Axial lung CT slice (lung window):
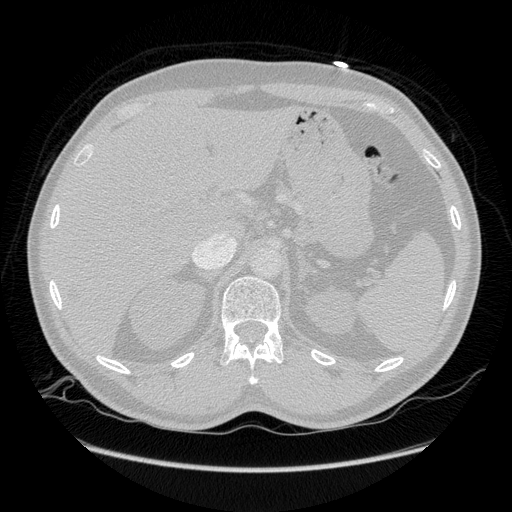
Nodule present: no